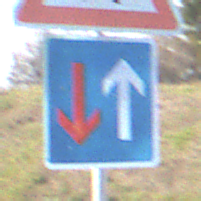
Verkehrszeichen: VorrangVorGegenverkehr
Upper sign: FussgaengerLinks
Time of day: MorningAfternoon
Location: Outdoor (Nature)
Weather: PartlyCloudy
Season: NotSpecified
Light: Natural